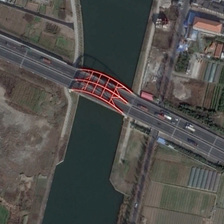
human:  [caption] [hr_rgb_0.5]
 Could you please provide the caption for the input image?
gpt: some buildings and farmlands are in two sides of a river with a bridge .

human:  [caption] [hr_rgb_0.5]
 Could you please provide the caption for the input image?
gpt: some buildings and farmlands are in two sides of a river with a bridge .

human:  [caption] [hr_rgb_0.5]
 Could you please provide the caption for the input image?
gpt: some buildings and farmlands are in two sides of a river with a bridge .

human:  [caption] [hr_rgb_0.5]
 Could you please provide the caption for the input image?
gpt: some buildings and farmlands are in two sides of a river with a bridge .

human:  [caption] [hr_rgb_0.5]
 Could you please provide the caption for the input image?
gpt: some buildings and farmlands are in two sides of a river with a bridge .